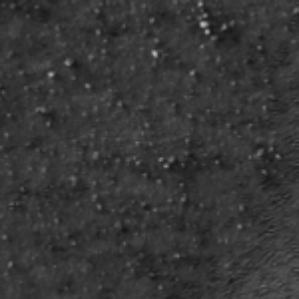
Label: frost